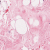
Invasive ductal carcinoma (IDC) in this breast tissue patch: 0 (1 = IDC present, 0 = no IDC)